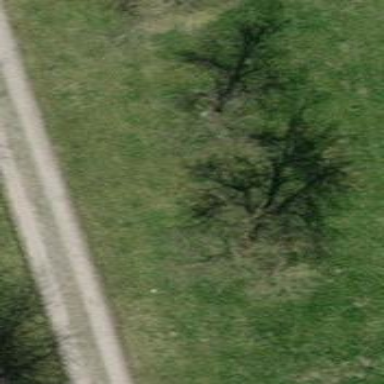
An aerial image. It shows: Orchard.